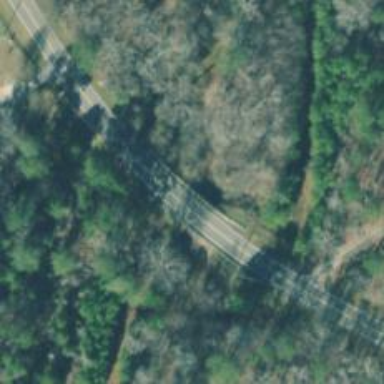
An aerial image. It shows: Culvert tunnel.